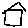
Label: house